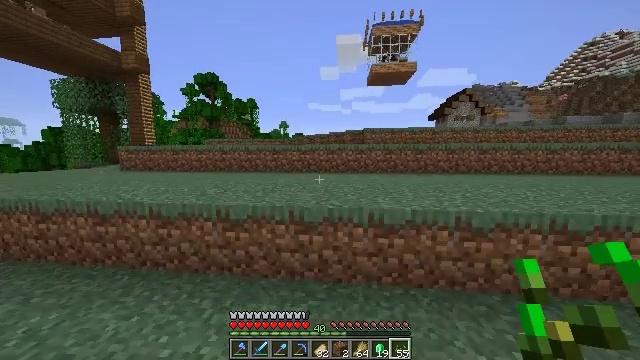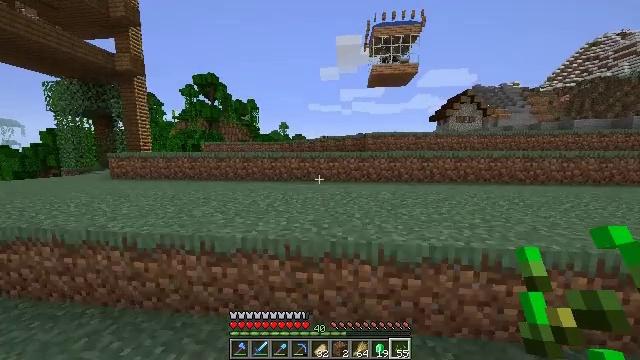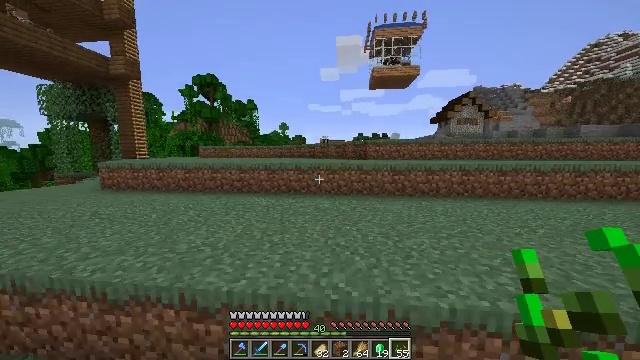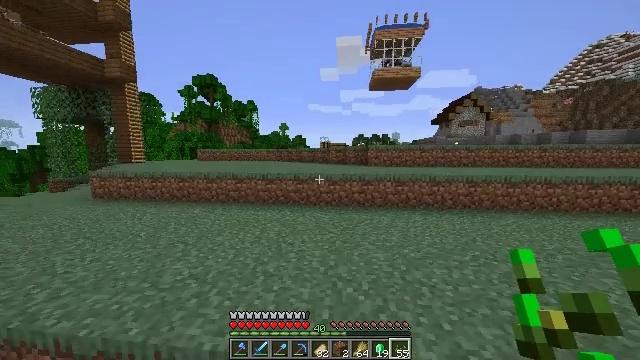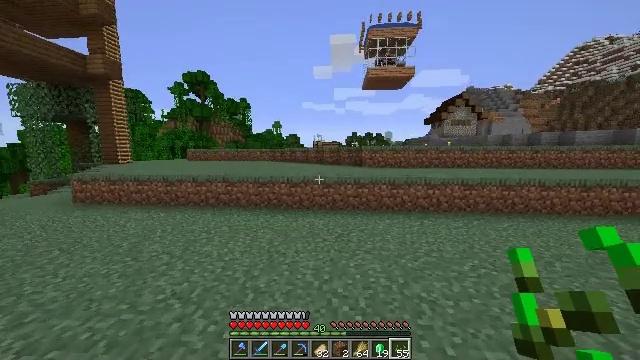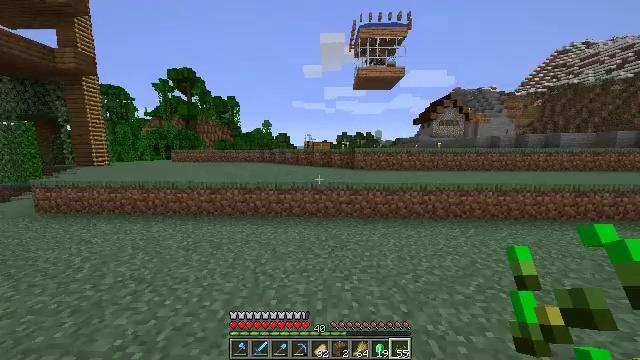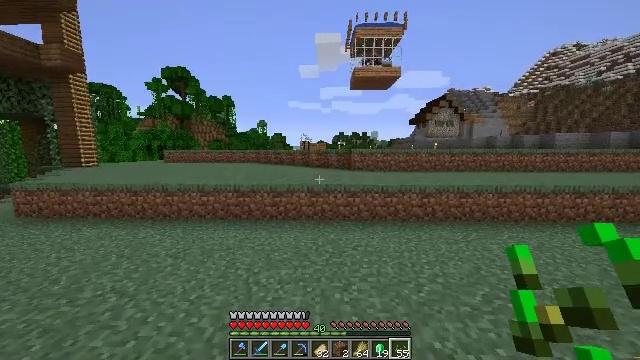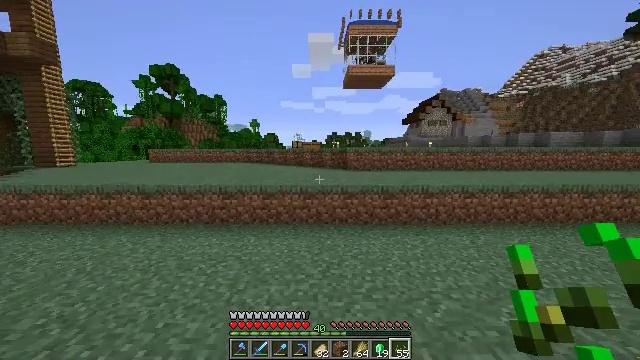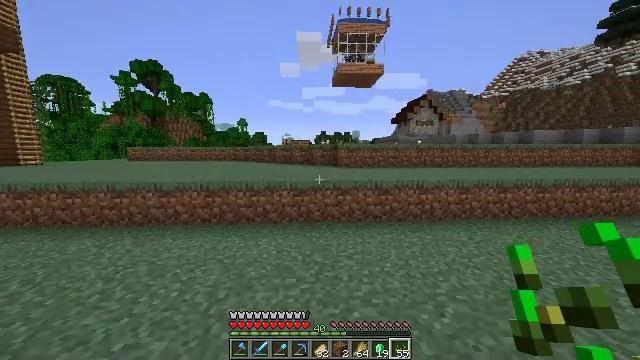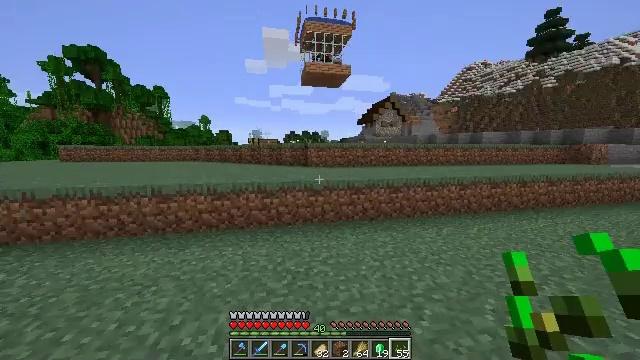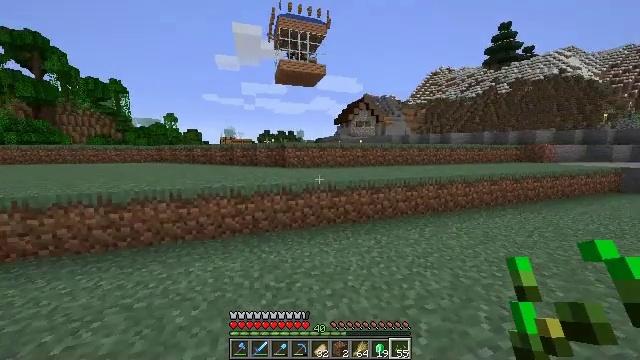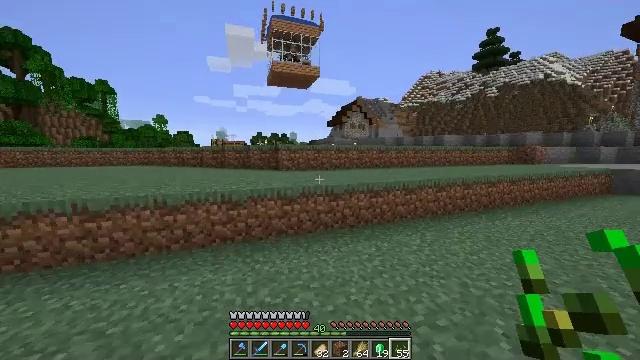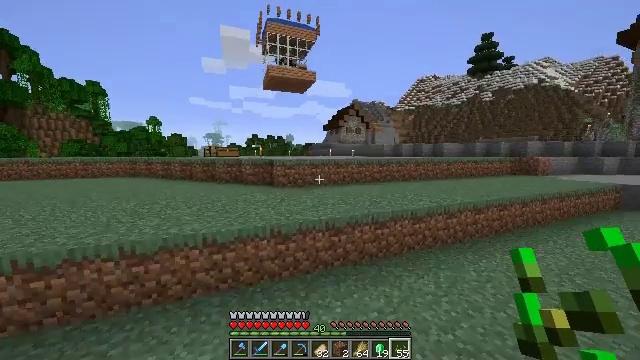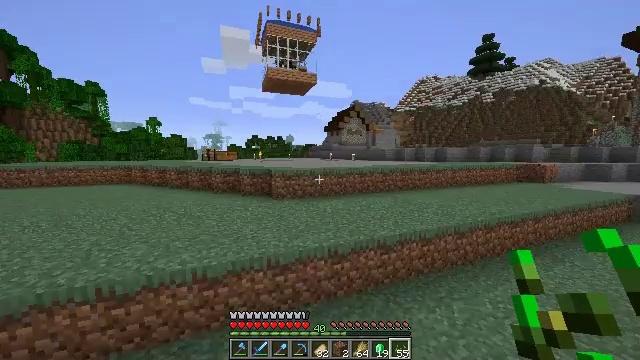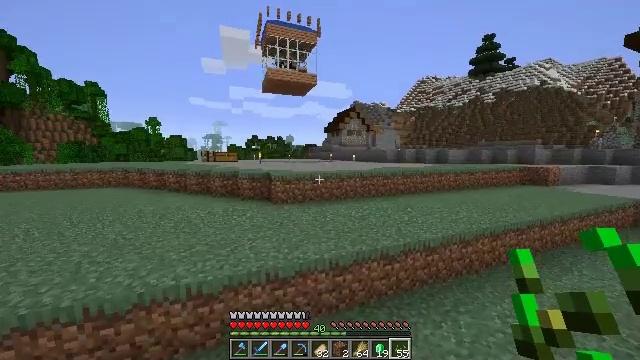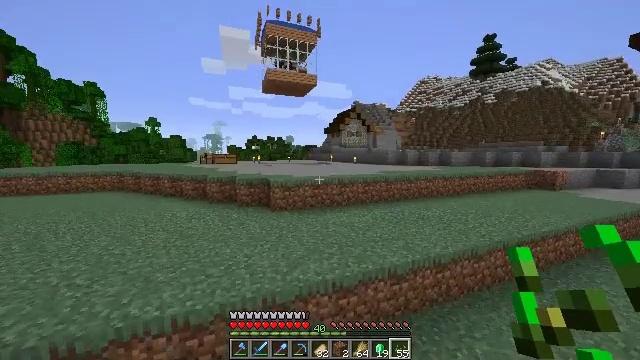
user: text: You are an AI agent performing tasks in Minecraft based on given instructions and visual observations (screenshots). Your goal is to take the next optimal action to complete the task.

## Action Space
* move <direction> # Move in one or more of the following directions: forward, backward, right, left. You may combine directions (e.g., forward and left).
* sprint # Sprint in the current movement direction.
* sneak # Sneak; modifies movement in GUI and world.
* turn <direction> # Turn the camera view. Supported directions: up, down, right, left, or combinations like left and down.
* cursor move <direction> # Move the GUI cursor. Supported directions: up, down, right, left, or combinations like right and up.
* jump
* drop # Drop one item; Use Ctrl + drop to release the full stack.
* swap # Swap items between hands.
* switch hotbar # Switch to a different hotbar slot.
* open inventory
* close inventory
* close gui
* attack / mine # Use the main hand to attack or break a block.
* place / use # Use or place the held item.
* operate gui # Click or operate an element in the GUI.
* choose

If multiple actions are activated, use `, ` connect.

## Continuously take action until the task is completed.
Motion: motion action
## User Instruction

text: Craft a diamond hoe.
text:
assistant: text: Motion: move forward, sprint, jump
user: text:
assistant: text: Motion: move forward, sprint, jump
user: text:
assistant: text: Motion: move forward, sprint, jump
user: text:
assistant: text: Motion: move forward, sprint, turn right, jump
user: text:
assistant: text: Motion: move forward, sprint, turn right, jump
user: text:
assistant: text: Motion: move forward, turn right, jump
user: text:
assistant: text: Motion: move forward, turn right, jump
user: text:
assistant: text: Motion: move forward, turn right, jump
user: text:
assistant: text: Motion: move forward, turn right, jump
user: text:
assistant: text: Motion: move forward, turn right, jump
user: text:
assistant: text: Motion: move forward, sprint, turn right, jump
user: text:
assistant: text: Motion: move forward, sprint, turn right, jump
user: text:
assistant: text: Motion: move forward, sprint, jump
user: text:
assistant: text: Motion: move forward, sprint, jump
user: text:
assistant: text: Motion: move forward, jump
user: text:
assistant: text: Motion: move forward, jump
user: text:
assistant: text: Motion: move forward, jump
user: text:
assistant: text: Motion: move forward, jump
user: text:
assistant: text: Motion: move forward, jump
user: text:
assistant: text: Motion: move forward, jump
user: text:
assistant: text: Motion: move forward, sprint, jump
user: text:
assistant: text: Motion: move forward, sprint, jump
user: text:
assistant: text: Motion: move forward, sprint, jump
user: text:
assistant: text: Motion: move forward, sprint, jump
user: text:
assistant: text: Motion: move forward, jump
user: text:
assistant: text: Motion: move forward, jump
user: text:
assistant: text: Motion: move forward, jump
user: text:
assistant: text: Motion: move forward, jump
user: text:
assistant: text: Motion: move forward, sprint, jump
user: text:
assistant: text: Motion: move forward, sprint, jump